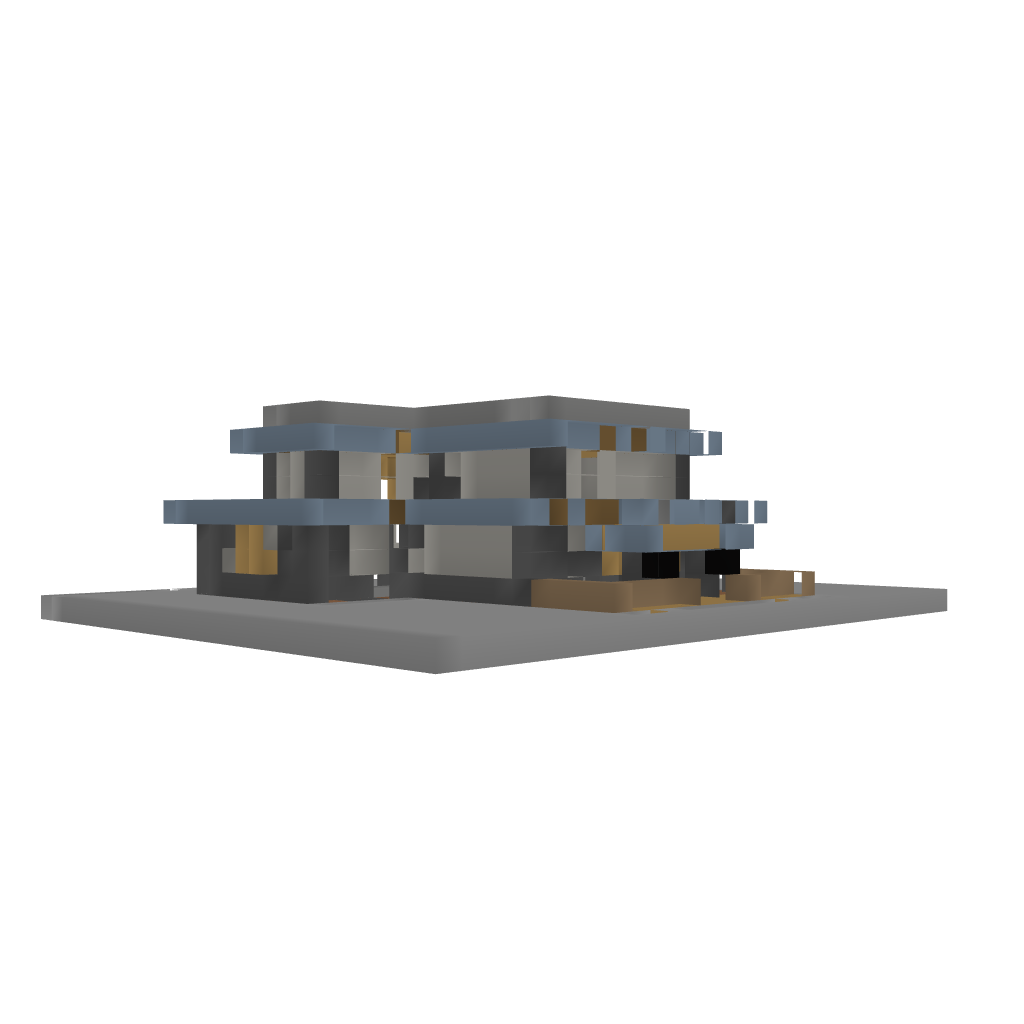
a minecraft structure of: Medieval House